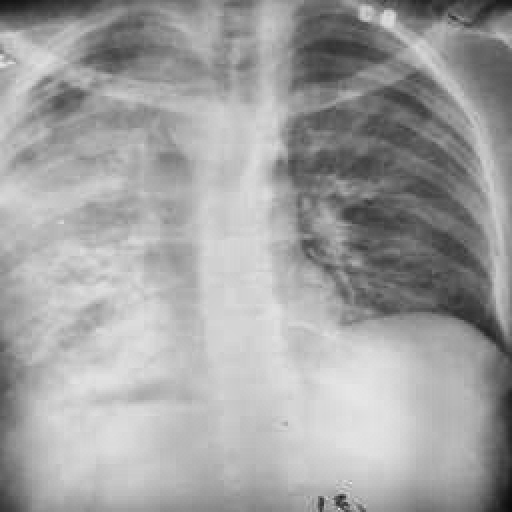
Finding: TUBERCULOSIS